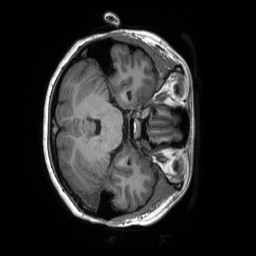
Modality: T1w
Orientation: axial
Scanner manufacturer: siemens
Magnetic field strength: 3 T
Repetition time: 2.3 s
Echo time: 0.00232 s